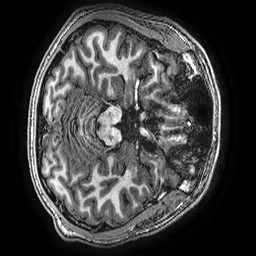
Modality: T1w
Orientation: axial
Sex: male
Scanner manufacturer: ge
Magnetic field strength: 3 T
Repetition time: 0.00766 s
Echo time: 0.003476 s